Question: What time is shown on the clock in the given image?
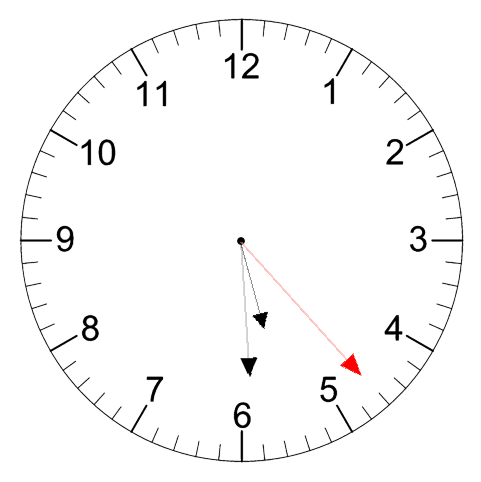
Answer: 05:29:23